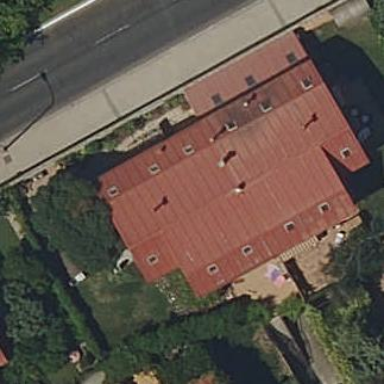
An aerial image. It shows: Terrace building.